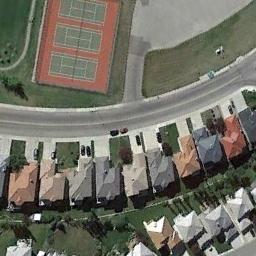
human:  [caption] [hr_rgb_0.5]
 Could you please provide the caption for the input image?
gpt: There is a small tennis court in the lower right corner .

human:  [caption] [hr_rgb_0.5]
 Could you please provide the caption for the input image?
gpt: The tennis court is on the grass next to some buildings and roads .

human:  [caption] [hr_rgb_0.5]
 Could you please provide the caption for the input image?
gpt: Many buildings of different shapes are beside the tennis courts .

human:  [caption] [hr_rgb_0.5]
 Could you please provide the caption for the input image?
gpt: There is a road distance between the tennis court on the lawn and the residential area .

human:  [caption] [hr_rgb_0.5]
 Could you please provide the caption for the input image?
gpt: There are some buildings near the tennis courts .